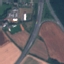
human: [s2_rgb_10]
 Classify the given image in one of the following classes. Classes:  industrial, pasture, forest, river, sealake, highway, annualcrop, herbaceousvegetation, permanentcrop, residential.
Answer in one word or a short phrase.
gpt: Highway